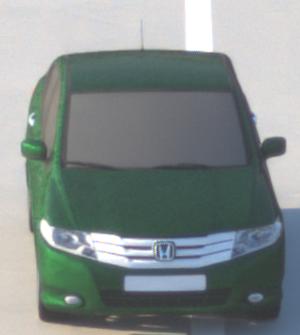
Make: Honda
Model: City
Detailed model: Gen. 6
Model produced from: 2008
Model produced until: 2013
Doors: 4
Color: green
Road condition: dry road
Daytime: sunrise or sunset
Contrast: medium contrast